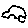
Label: car